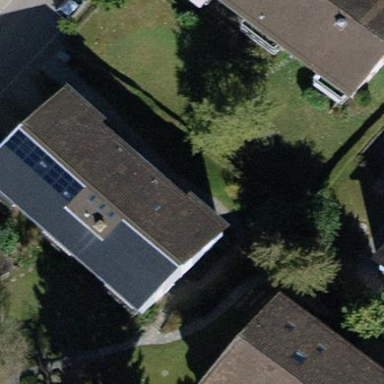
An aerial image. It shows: Building with tiled roof.